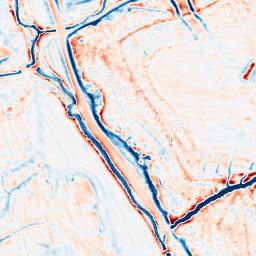
Category: edge_preserving
Decomposition family: bilateral
Decomposition parameters: d: 15
sigma_color: 25
sigma_space: 75
Upsampling method: bicubic_3x
Upsampling parameters: scale: 3
Upsampling scale: 3